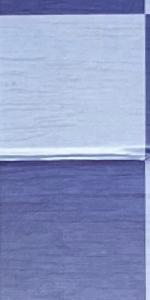
Label: Empty